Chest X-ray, PA view. Patient: 44 years old, sex M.
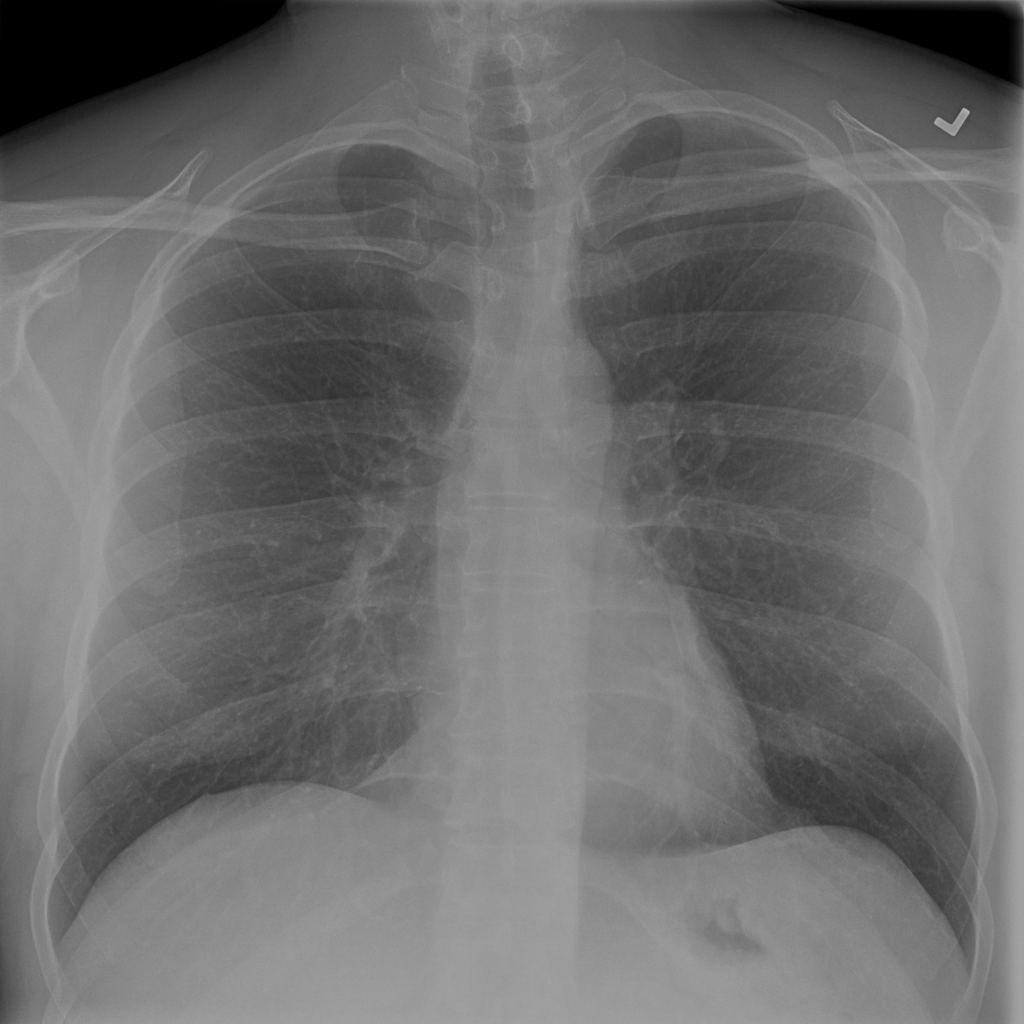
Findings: No Finding